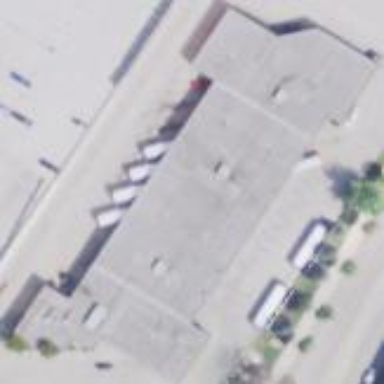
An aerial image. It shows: Building that serves as bus station. It is public transport station.